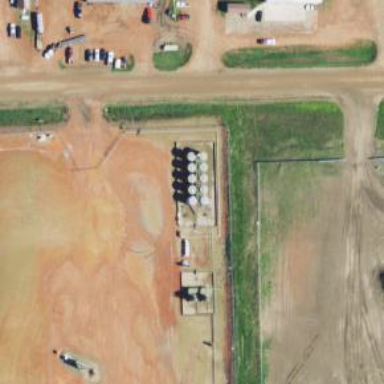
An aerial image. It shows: Storage tank with man-made structure.